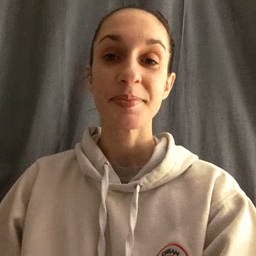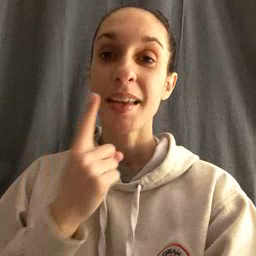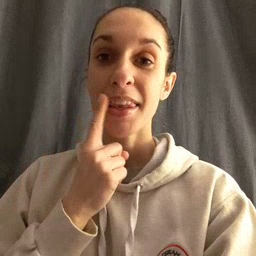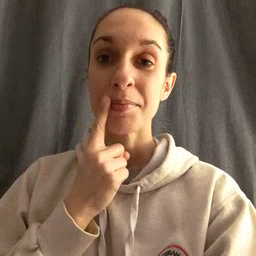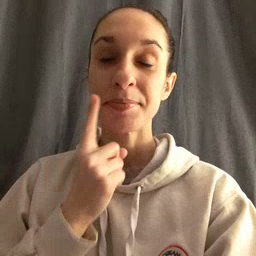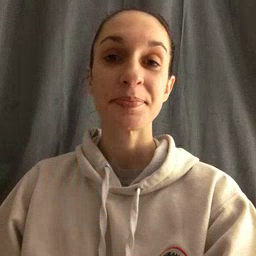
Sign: lips